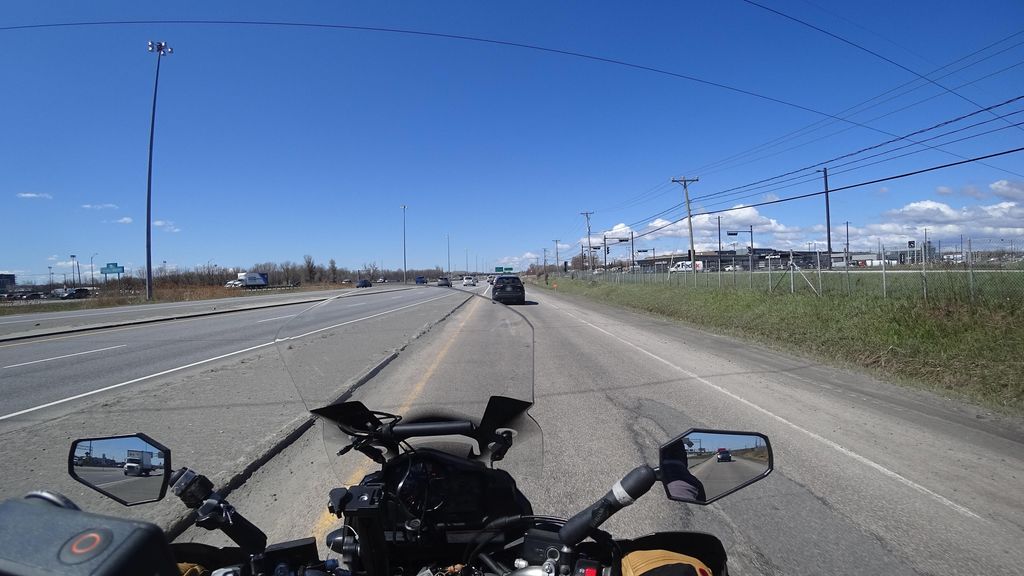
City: quebec_city